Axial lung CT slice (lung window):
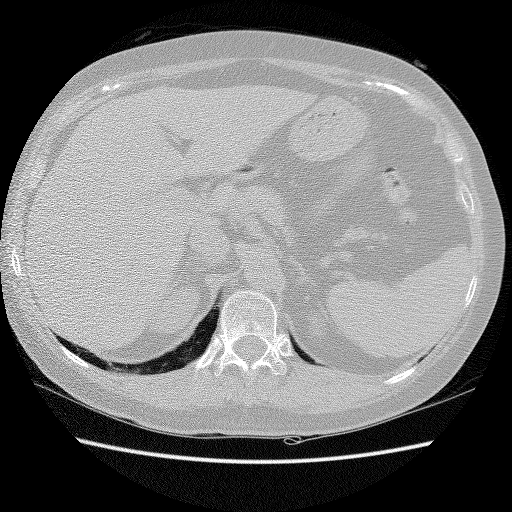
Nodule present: no